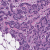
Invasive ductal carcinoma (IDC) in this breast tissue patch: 1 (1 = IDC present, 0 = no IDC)